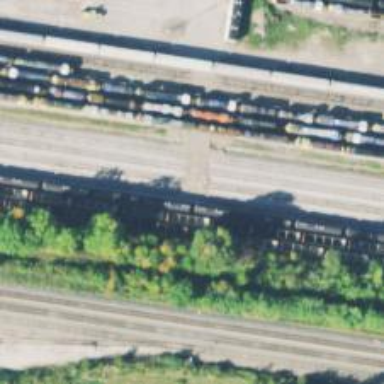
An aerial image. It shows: Level crossing along the railway.